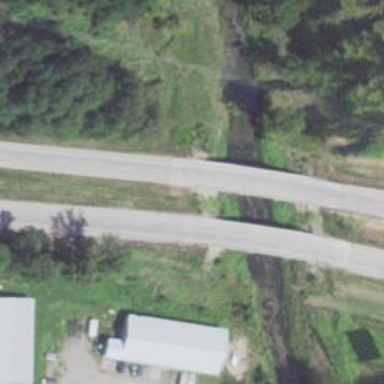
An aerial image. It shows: Trunk road bridge.